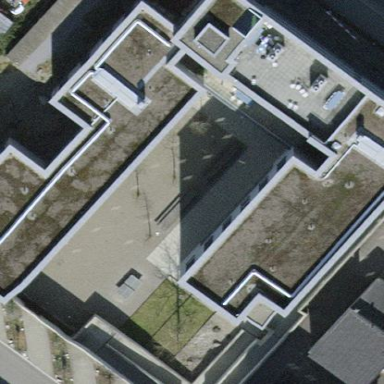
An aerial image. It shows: Dormitory building with flat roof.